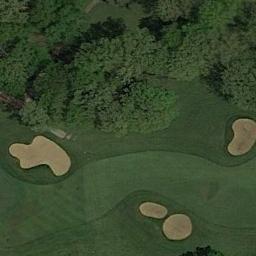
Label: golf_course